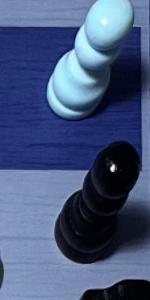
Label: Pawn_Black